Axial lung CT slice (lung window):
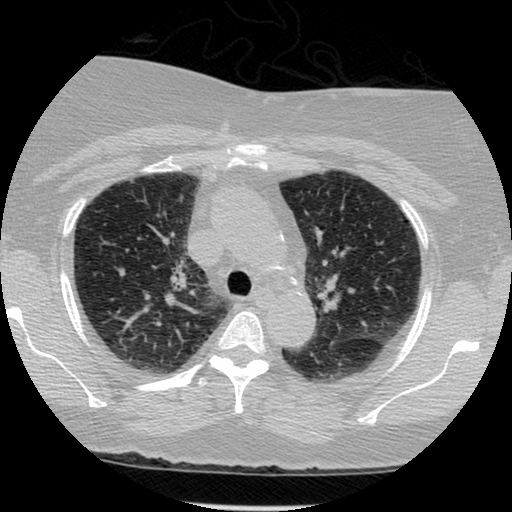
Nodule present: yes
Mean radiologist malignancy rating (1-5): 3